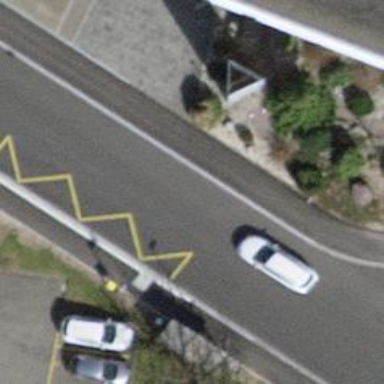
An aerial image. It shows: Bus stop with designated public transport stop position.